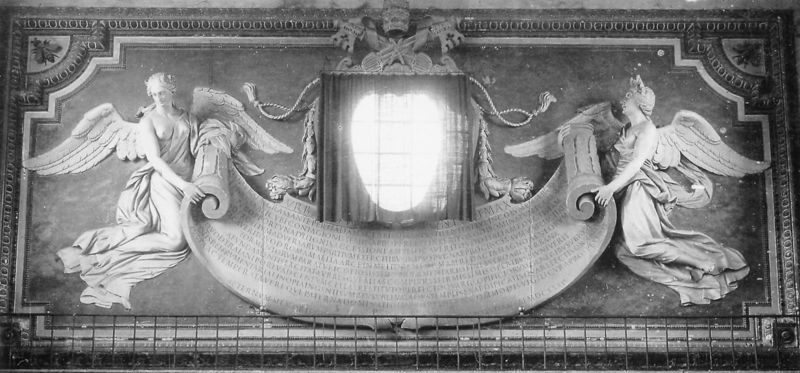
Titel: Lobpreisende Plakette für Urban VIII (Bozzetto)
Künstler: Giovanni Lorenzo Bernini
Standort: Rom, S. Maria in Aracoeli (EU - I - Latium)
Schlagwörter: flügel, licht, haube, wand, innenraum, kirche, engel, banner, stuck, kordel, leuchten, symmetrisch, text, schriftrolle, schriftband